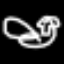
Label: mushroom